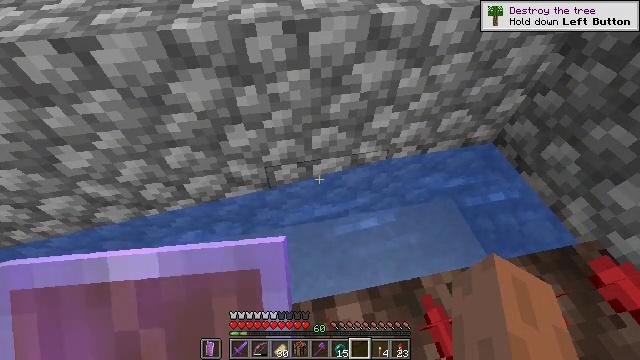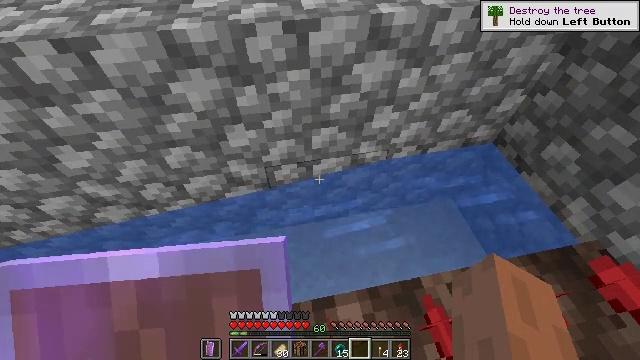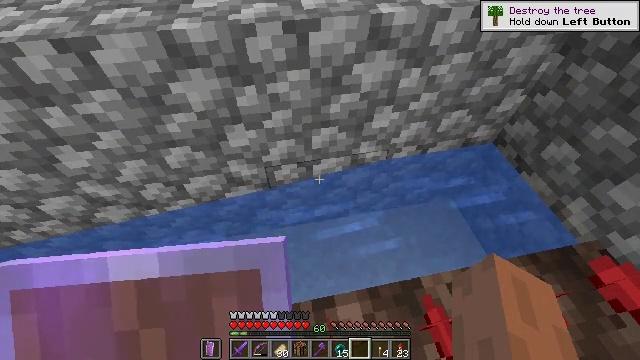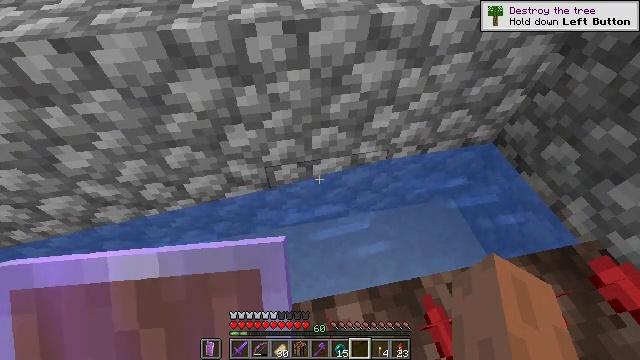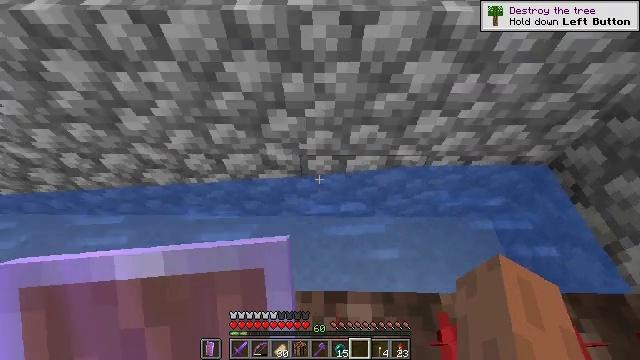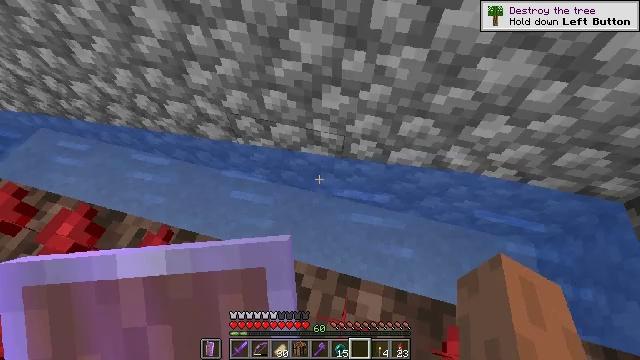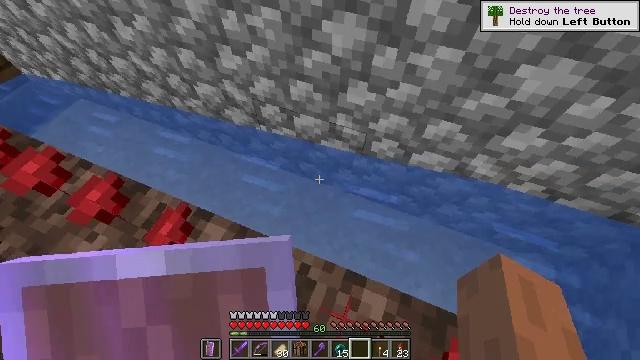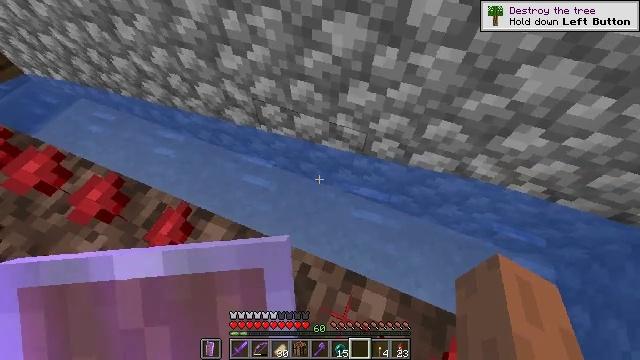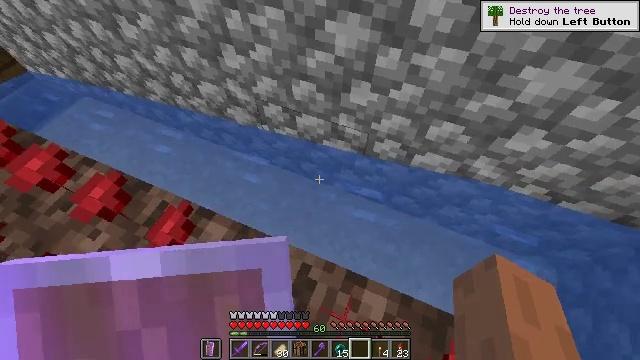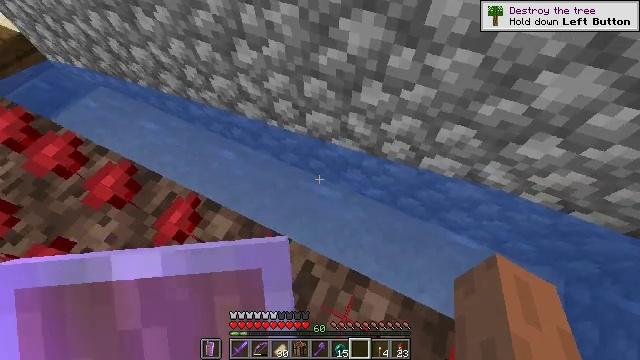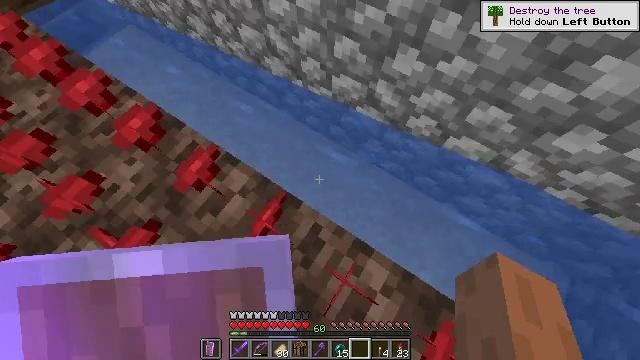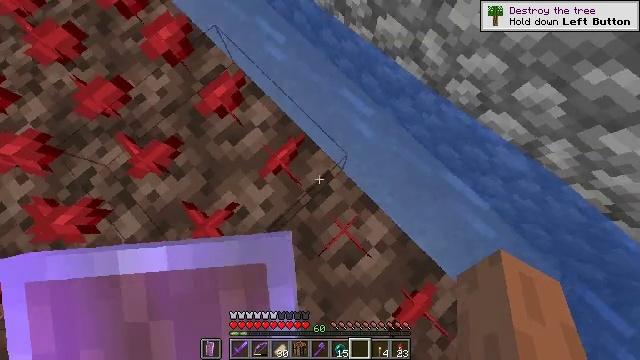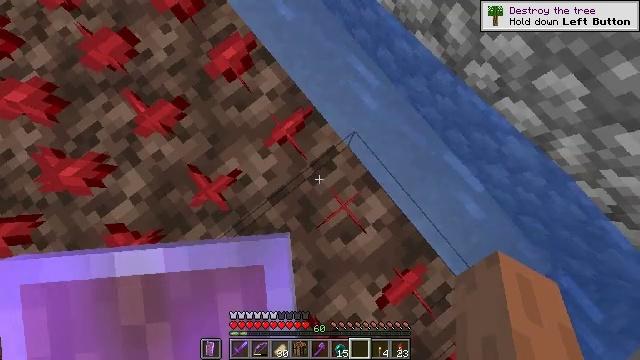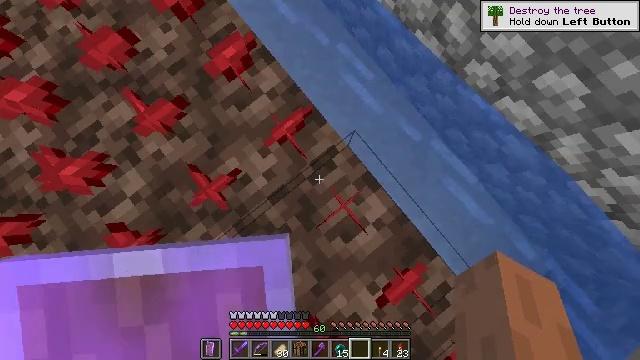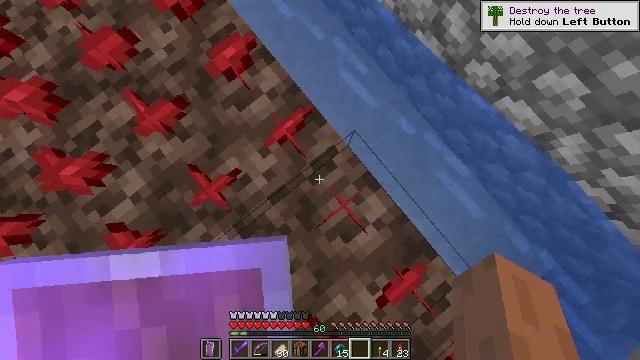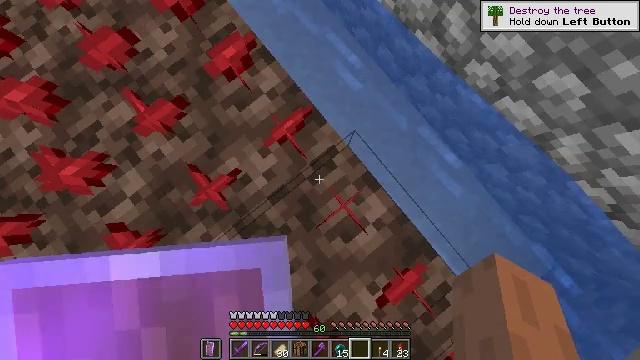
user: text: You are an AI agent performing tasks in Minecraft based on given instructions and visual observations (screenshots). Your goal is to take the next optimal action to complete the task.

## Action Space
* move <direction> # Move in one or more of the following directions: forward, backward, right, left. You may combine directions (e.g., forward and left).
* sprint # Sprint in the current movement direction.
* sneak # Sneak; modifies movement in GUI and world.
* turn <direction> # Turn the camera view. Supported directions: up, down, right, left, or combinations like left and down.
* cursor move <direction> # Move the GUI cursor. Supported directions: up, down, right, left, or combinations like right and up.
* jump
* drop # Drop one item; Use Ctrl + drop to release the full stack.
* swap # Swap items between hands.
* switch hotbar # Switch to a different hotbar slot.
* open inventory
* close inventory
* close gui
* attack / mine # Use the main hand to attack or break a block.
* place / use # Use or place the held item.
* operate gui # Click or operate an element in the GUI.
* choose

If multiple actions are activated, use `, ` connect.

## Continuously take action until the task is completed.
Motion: motion action
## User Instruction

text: drop nether wart
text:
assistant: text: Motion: no_op
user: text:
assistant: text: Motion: no_op
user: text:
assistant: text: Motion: no_op
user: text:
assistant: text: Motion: turn left and down
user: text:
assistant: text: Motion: turn left and down
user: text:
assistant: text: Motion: turn left and down
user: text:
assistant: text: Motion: no_op
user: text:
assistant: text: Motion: no_op
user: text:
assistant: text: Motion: turn left
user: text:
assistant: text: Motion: turn left and down
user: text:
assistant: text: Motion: turn left and down
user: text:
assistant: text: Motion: turn left and down
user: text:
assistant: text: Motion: no_op
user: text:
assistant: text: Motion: no_op
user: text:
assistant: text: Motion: no_op
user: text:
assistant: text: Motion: no_op
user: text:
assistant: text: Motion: no_op
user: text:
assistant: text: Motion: open inventory
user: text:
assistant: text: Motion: open inventory
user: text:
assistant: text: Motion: turn right, open inventory
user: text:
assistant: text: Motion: turn right
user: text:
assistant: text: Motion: turn right
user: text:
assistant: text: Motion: no_op
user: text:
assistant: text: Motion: no_op
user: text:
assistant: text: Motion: no_op
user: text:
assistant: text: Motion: no_op
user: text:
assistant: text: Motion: no_op
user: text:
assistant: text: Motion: turn down
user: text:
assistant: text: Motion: turn down
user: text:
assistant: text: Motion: turn down